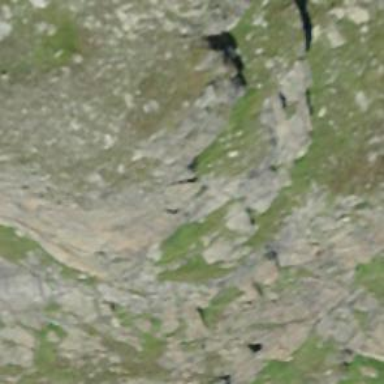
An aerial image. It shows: Natural cliff.